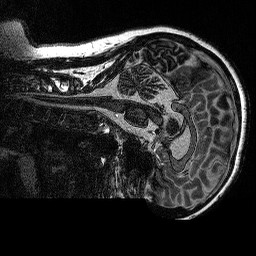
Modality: MP2RAGE
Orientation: sagittal
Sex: female
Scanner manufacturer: siemens
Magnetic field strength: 3 T
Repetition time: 5 s
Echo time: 0.00292 s